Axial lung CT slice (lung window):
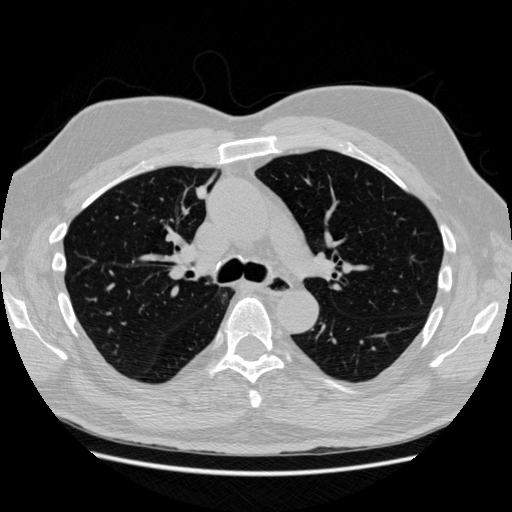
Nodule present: yes
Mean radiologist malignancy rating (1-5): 2.5